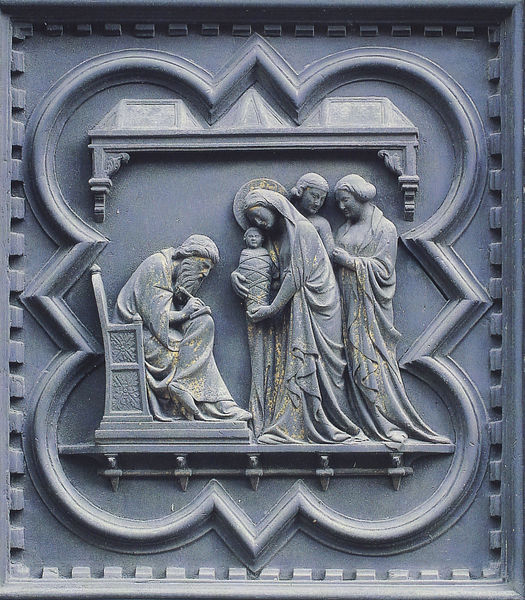
Titel: Südportal
Künstler: Andrea Pisano
Standort: Florenz, Baptisterium (EU - I - Toskana)
Schlagwörter: gott, mann, frauen, fenster, frau, kleider, stuhl, tür, dach, bart, bibel, halten, rahmen, gold, haare, sessel, drei, kind, mutter, gotik, umrandung, relief, baby, rand, thron, ramen, metall, bronze, plastik, podest, tor, vier, umrahmung, darstellung, stift, fries, heiligenschein, christus, jesus, schreiben, florenz, baldachin, tempel, maria, christentum, matia, säugling, gewickelt, kleeblatt, schreibend, gottvater, bringen, halbplastik, eingewickelt, nordtür